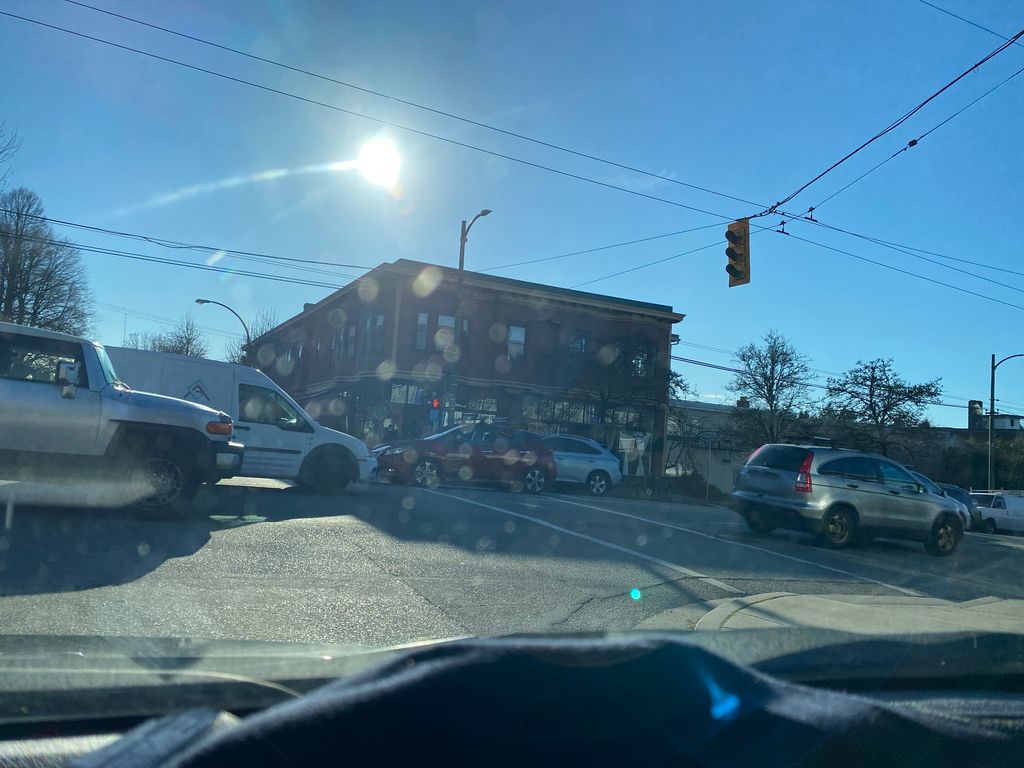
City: vancouver